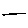
Label: line